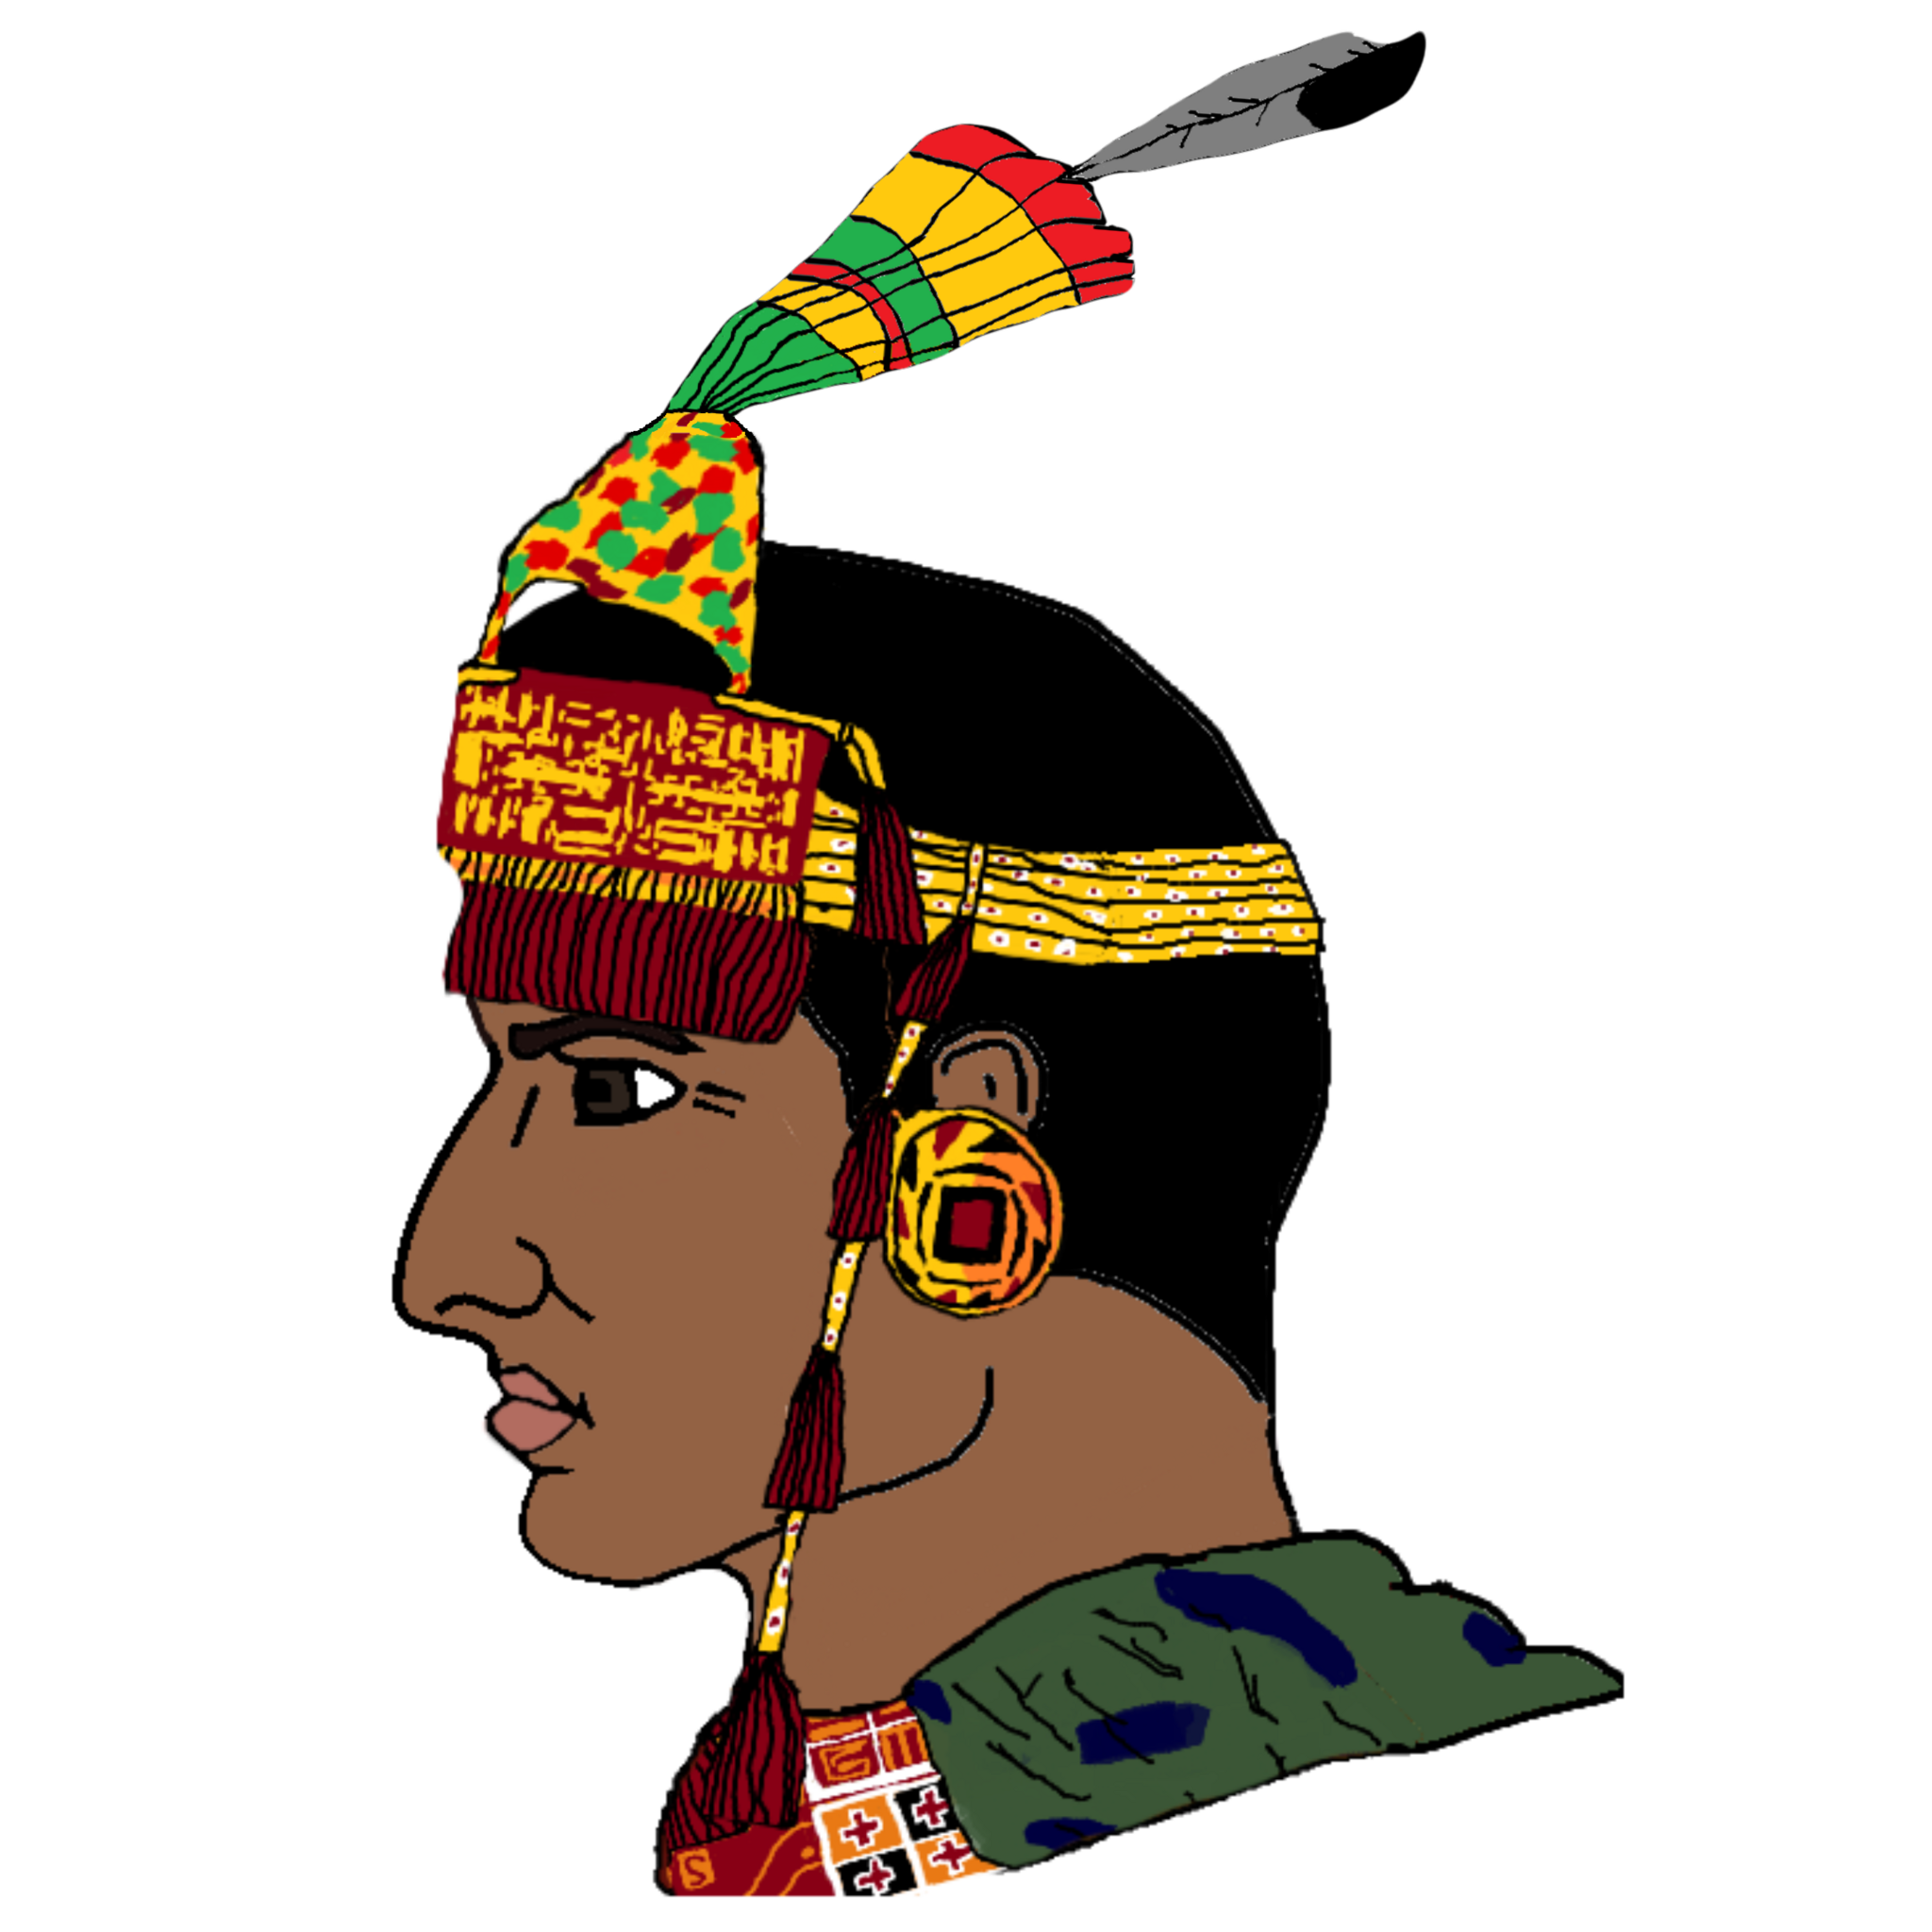
Label: 4_Yes_Chad